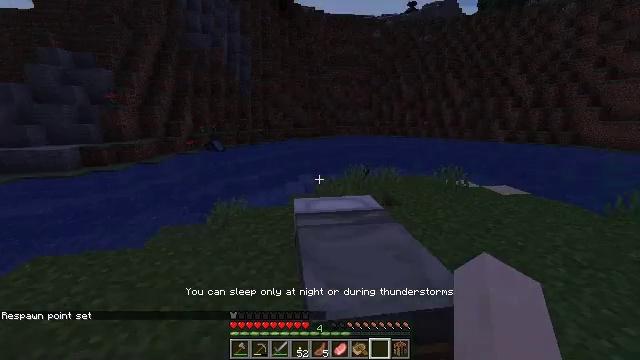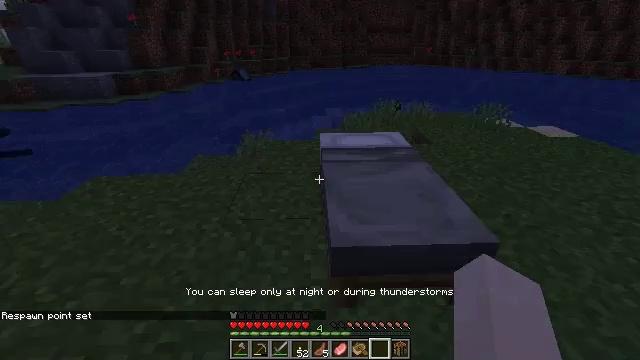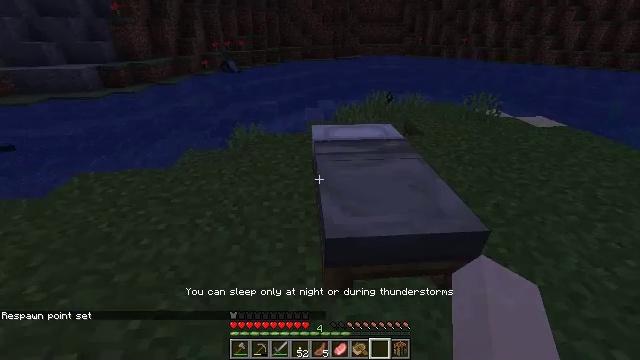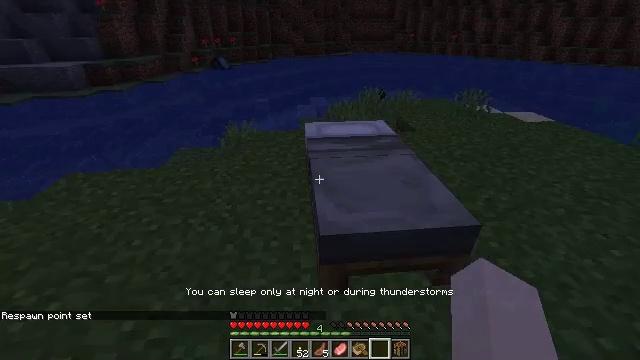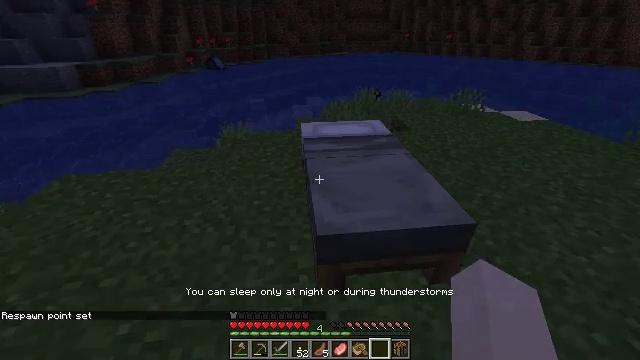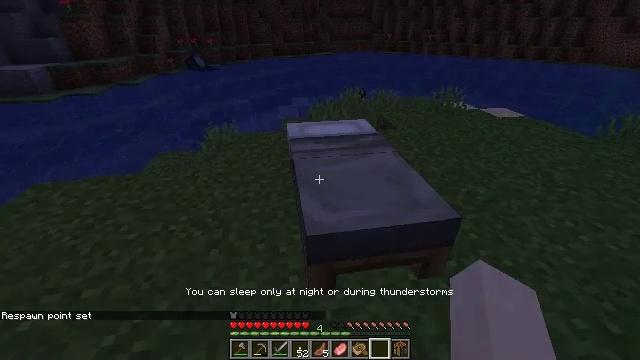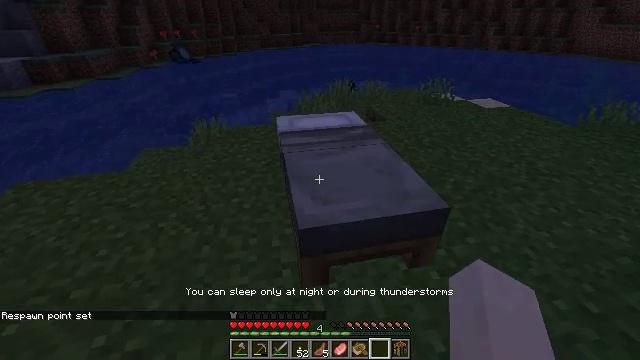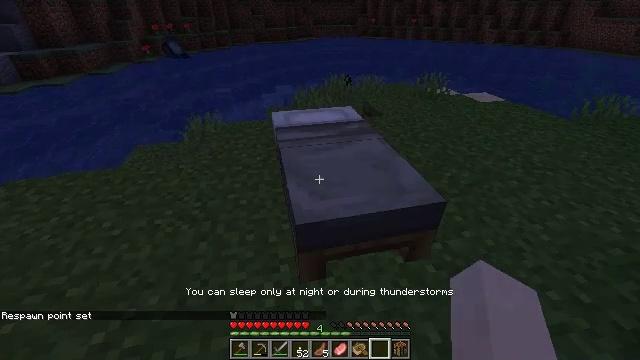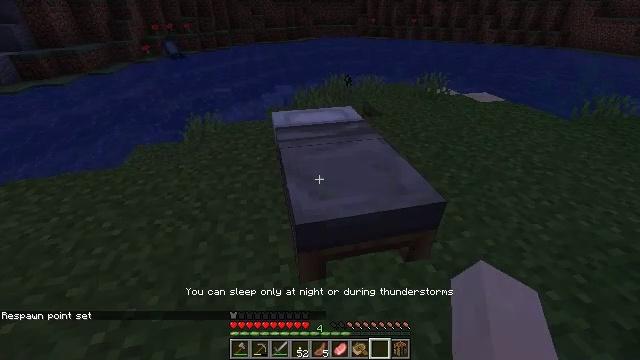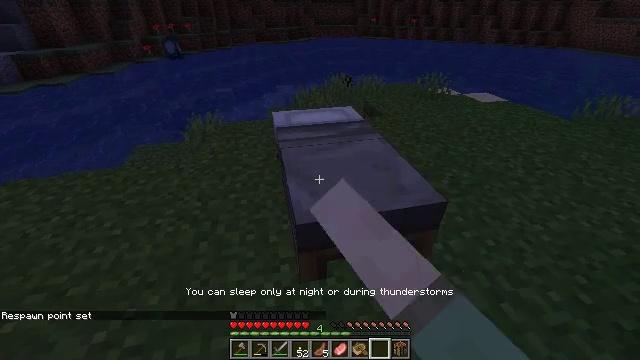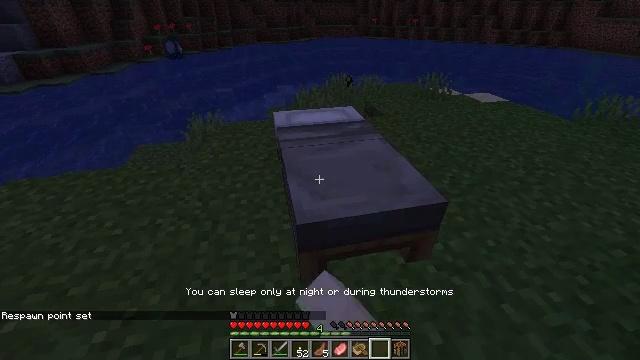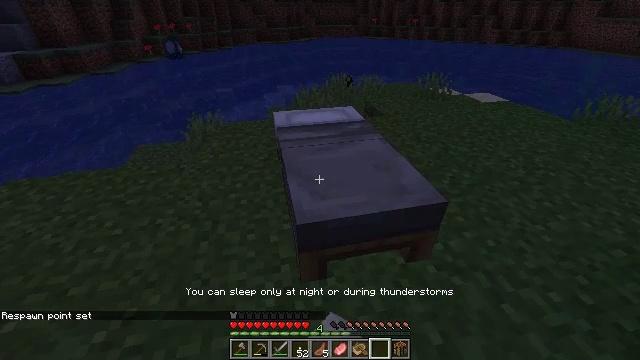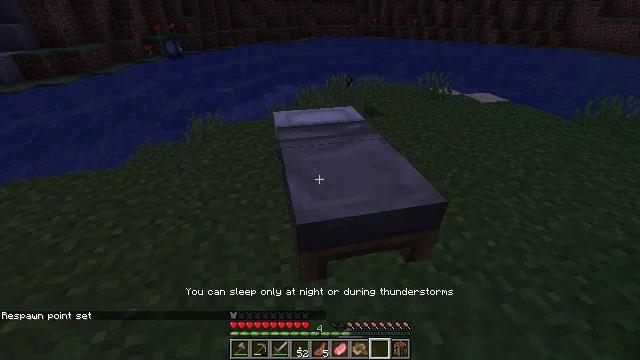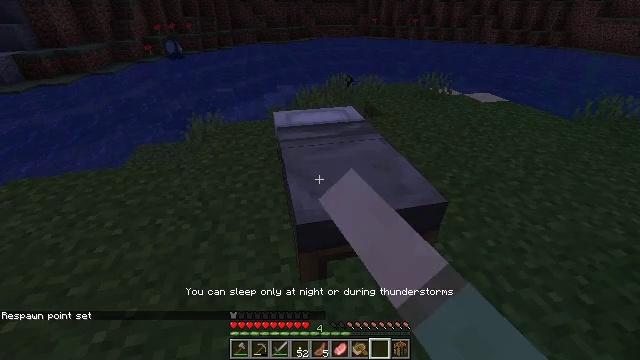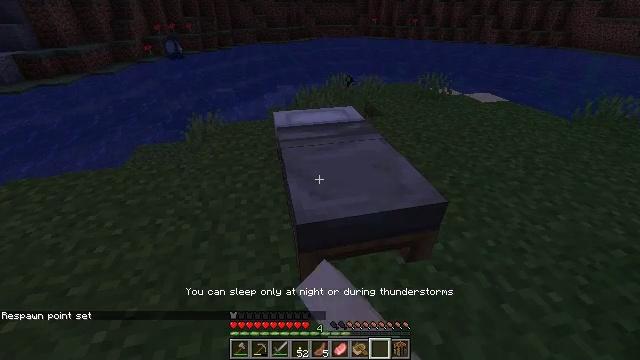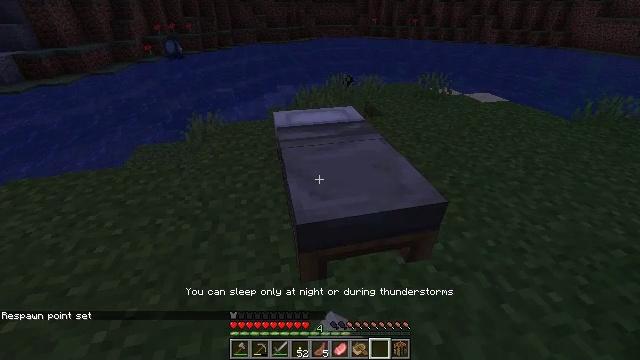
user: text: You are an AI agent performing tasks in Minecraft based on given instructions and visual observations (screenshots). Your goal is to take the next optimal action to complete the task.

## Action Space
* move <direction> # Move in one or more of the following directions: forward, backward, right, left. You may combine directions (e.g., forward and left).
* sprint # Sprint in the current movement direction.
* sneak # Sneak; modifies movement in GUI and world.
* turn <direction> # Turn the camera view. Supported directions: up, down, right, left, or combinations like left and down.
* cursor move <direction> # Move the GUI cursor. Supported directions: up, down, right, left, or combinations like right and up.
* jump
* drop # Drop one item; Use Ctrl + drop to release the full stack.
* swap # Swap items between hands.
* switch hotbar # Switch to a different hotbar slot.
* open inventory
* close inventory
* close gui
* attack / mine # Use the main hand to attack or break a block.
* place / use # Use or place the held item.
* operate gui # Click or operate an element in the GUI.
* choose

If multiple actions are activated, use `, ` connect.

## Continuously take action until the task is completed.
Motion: motion action
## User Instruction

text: Attack the light gray bed to collect it.
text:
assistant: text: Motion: turn left and down
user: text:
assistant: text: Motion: turn right and down
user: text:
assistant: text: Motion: turn right, use / place
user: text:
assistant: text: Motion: use / place
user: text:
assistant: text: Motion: turn right, use / place
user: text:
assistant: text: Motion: turn right and down, use / place
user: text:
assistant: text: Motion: turn down, use / place
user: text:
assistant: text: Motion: use / place
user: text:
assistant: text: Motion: use / place
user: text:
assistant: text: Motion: no_op
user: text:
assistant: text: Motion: use / place
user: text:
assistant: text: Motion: use / place
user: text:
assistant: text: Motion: use / place
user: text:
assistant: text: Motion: use / place
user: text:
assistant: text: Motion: no_op
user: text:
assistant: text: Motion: no_op
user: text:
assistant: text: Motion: no_op
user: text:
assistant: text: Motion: use / place
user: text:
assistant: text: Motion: use / place
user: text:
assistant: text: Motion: use / place
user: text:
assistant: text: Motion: no_op
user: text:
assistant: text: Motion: use / place
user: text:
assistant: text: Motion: use / place
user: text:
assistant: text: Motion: use / place
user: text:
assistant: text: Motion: use / place
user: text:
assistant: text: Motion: no_op
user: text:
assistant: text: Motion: no_op
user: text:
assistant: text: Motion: use / place
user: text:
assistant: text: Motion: use / place
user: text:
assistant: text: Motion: use / place